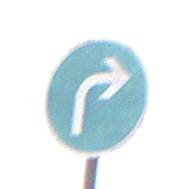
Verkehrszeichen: VorgeschriebeneFahrtrichtungRechts
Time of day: MorningAfternoon
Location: Outdoor (Nature)
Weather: PartlyCloudy
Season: NotSpecified
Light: Natural